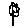
Label: flower